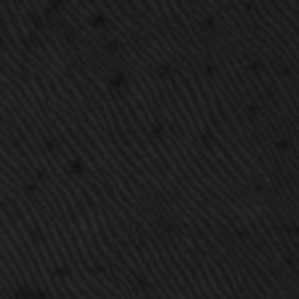
Label: frost